Question: I have a project that's been using font-face without problem for some time.
Today I checked and font face is not working on firefox v14 and v15 provably also not working on v12+ as is the case in this thread: <URL>
My problem is exactly the same as in the previous thread.
To summarize.
I'm using font face to load web fonts like this:
'''
@font-face {
font-family: 'TradeGothicLTStdCnBold';
src: url('/jovenestalentos/fonts/tradegothicltstd-bdcn20-webfont.eot');
src: url('/jovenestalentos/fonts/tradegothicltstd-bdcn20-webfont.eot?#iefix') format('embedded-opentype'),
url('/jovenestalentos/fonts/tradegothicltstd-bdcn20-webfont.woff') format('woff'),
url('/jovenestalentos/fonts/tradegothicltstd-bdcn20-webfont.ttf') format('truetype'),
url('/jovenestalentos/fonts/tradegothicltstd-bdcn20-webfont.svg#TradeGothicLTStdCnBold') format('svg');
font-weight: normal;
font-style: normal;
'''
and then
'''
#bea .bea {
font-family: 'TradeGothicLTStdCnBold';
font-size: 14px;
}
'''
The fonts are loading correctly according to firebug.
It works on safari, chrome, IE and .
I've tried 6 firefoxs (v13-15) and it worked in some of them and not on others. I haven't been able to establish any reason why.
I've also looked for the firefox configuration value
gfx.font_rendering.cleartype.always_use_for_content;
And i've noticed is set to false in all the firefoxs I tested, even the ones that work correctly.
Live example:
<URL>
How it should look:
<URL>
To summarize:
- The routes work.
- The routes are in the same domain, no cross-domain issues.
- It does work in some firefoxs and it doesn't in others (no reason that i can figure out).
- It did work in my own firefox before, maybe prior to v12.
Thank you all, any help will be greatly appreciated because this is driving me nuts.
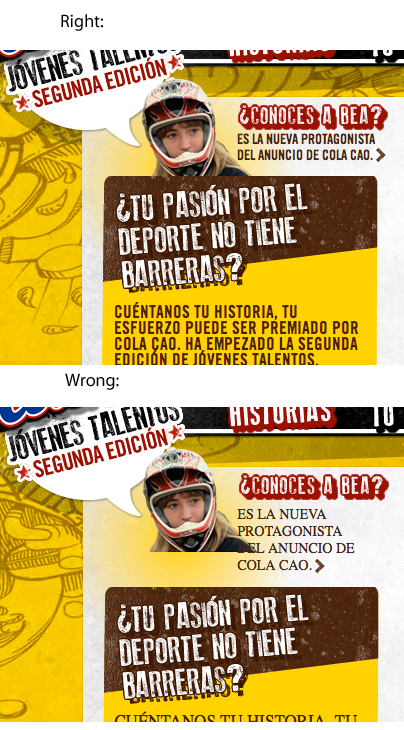
Answer: Well, my fault.
It was a crossdomain problem after all.
The fonts where loaded from 'www.domain...'even when accessing 'http://domain...'
Reddirecting everyone to www.domain should solve the problem and I think will be a good practice from now on.
Another solution would be to load the fonts with relative routes.